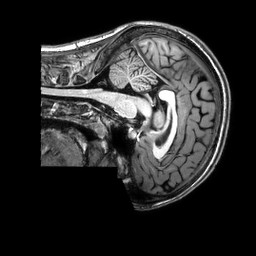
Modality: T1w
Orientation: sagittal
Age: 19
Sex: female
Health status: healthy
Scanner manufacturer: philips
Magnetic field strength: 3 T
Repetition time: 0.009 s
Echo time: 0.003996 s